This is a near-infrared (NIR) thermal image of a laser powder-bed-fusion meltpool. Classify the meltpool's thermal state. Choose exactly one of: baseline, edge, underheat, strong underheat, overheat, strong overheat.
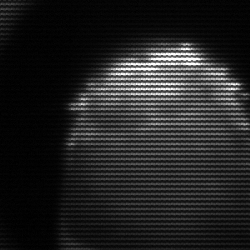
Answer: edge